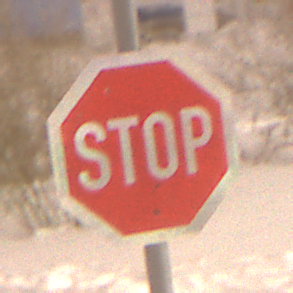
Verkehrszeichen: Stop
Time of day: Night
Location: Outdoor (Urban)
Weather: Overcast
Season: Winter
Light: Artificial